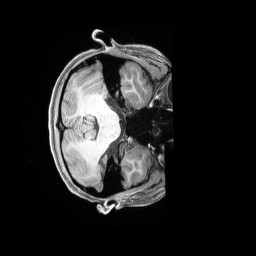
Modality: T1w
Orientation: axial
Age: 23
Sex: male
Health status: healthy
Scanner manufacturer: siemens
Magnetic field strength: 3 T
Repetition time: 2.4 s
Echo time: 0.00228 s